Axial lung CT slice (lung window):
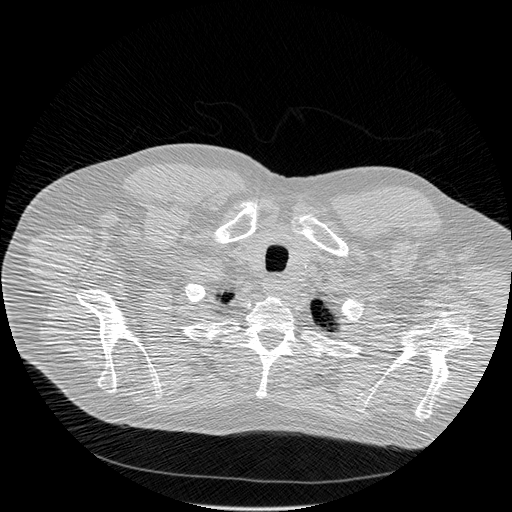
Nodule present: no